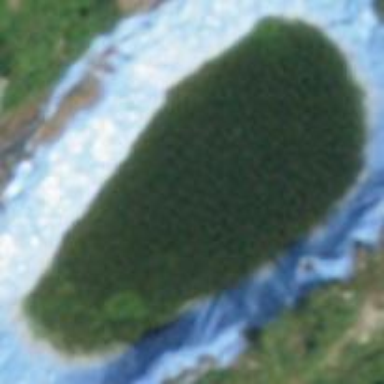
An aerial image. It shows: Pond with natural water.